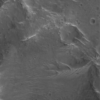
Label: not_dusty